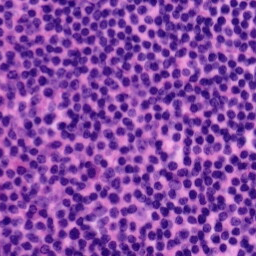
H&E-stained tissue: Tonsil